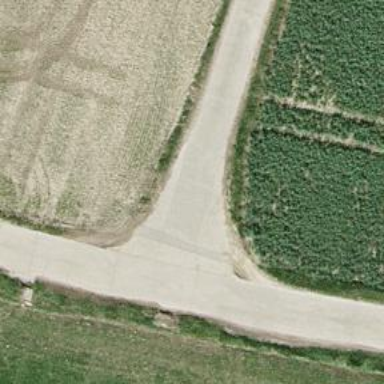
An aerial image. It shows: Alley road with track grade of 1.